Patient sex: M
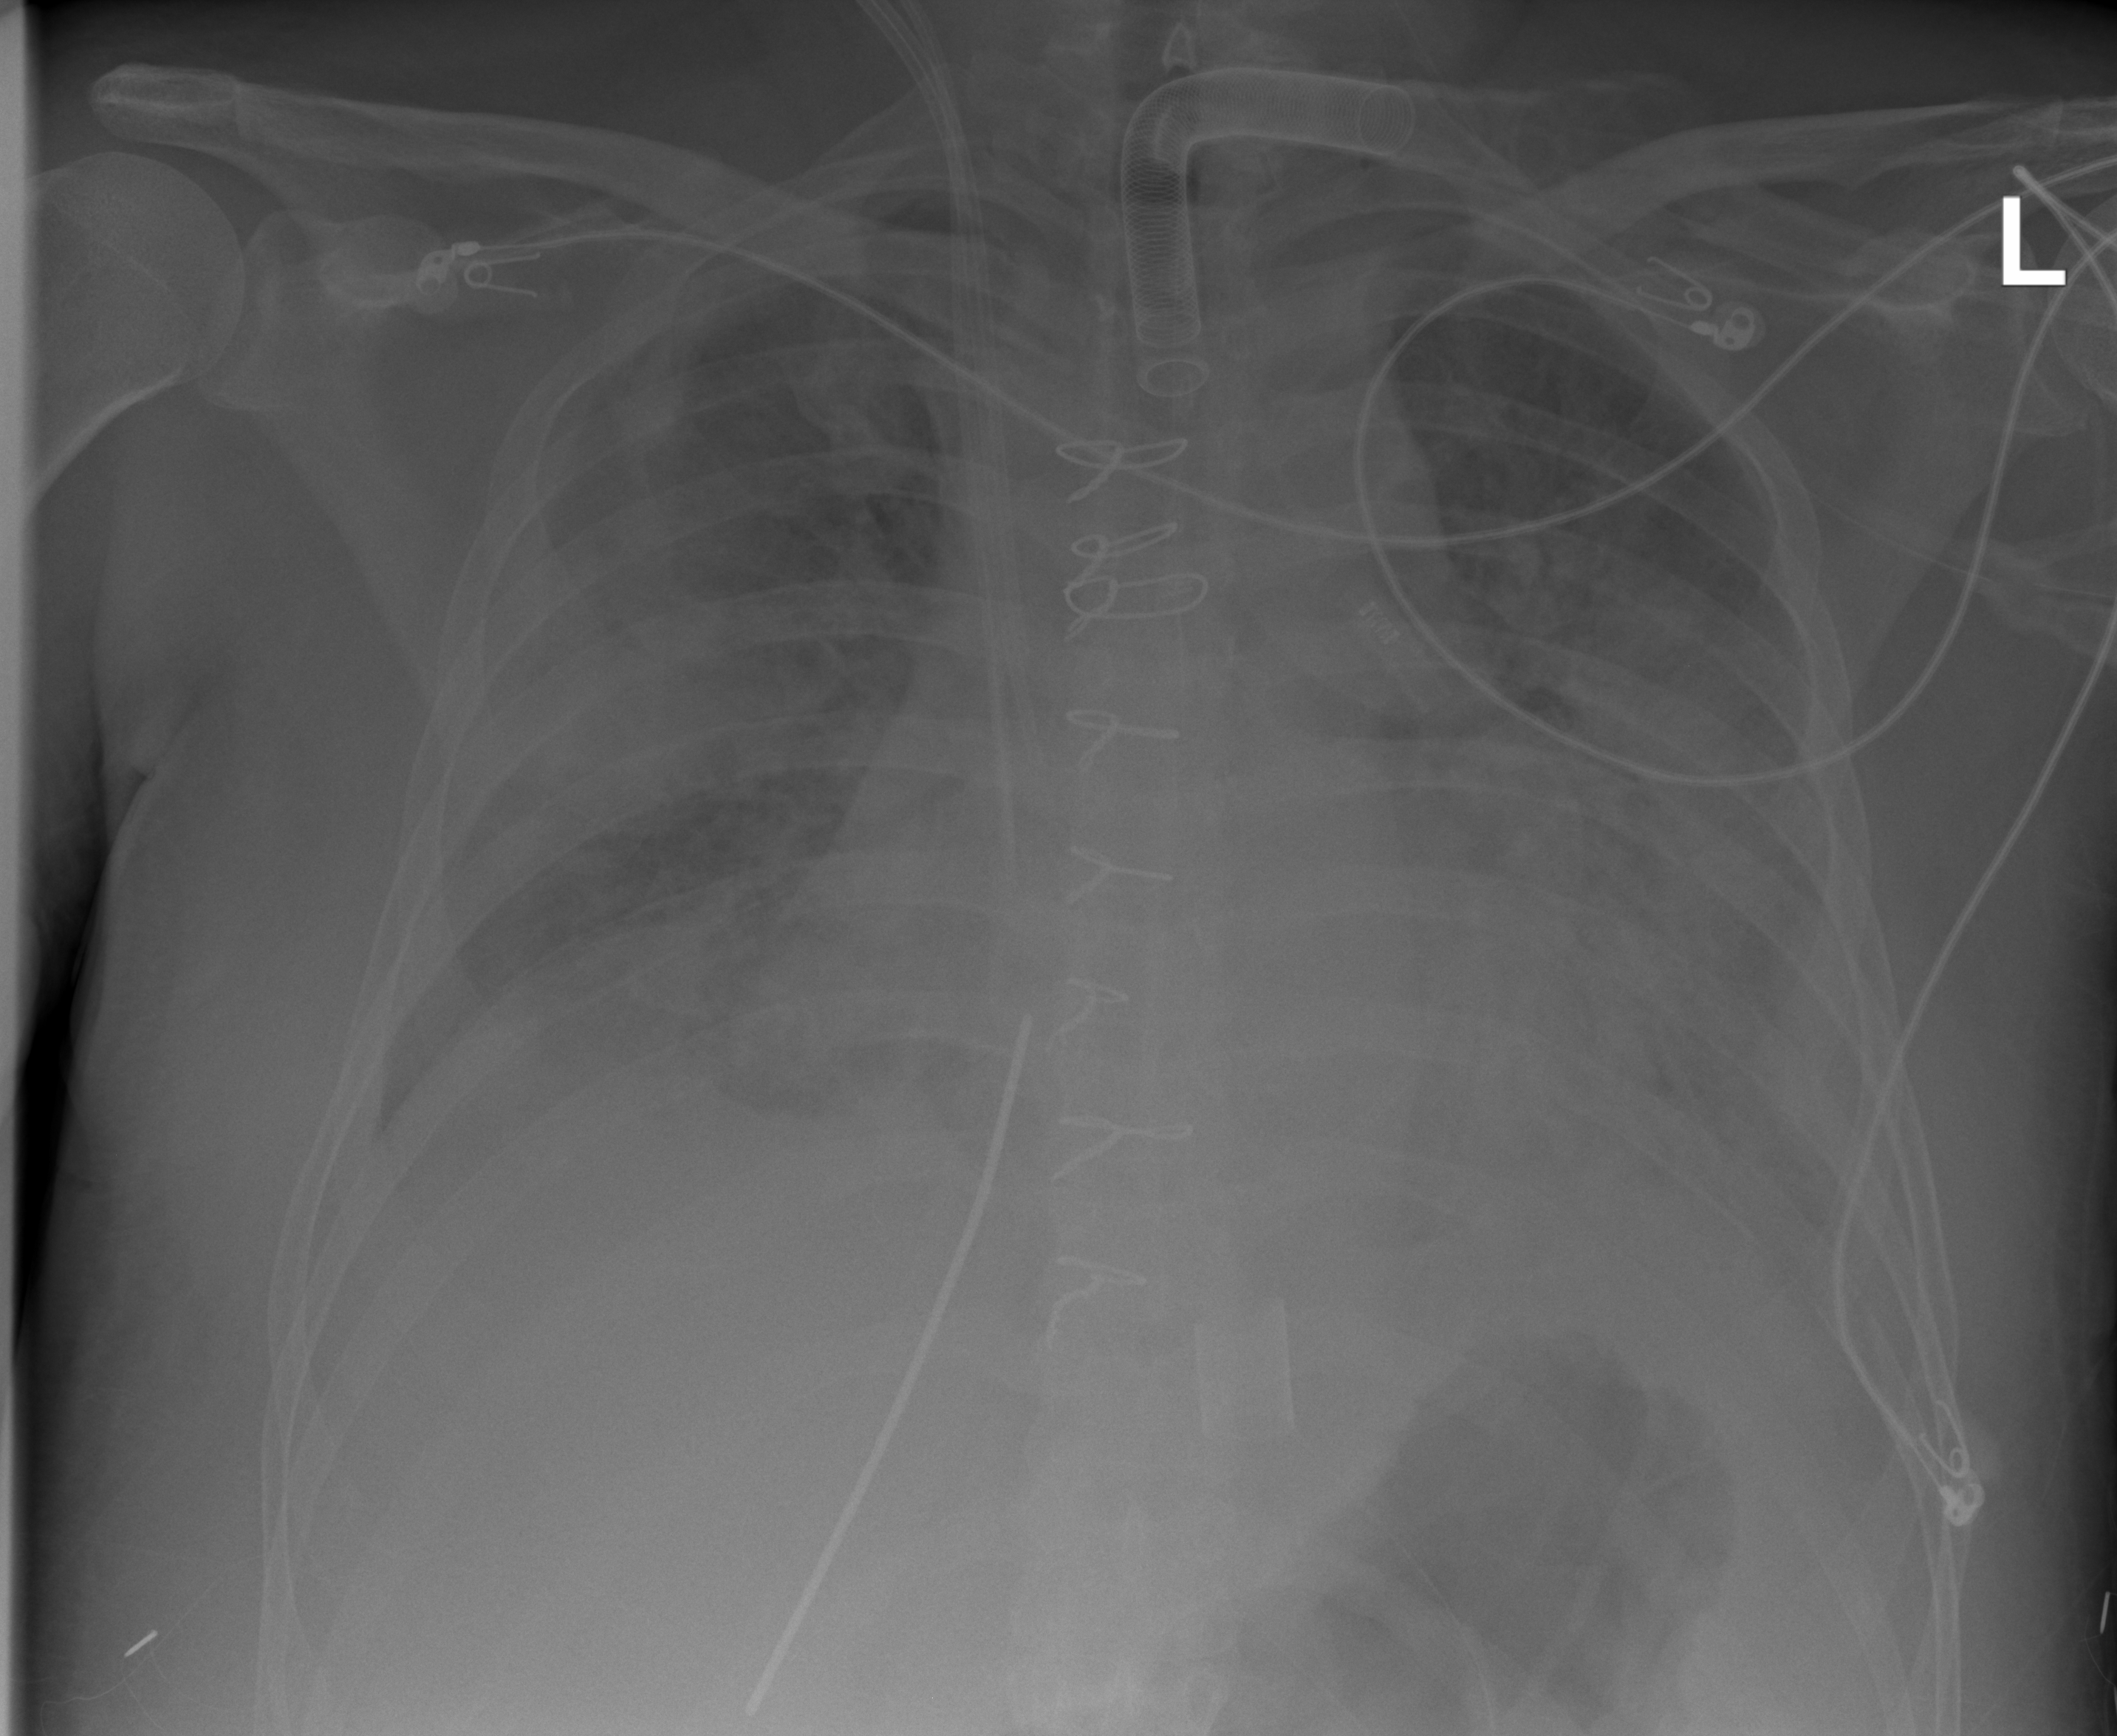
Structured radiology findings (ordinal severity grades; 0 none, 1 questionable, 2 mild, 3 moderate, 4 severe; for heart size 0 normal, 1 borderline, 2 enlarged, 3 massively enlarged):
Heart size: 2
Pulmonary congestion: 3
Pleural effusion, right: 2
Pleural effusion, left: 2
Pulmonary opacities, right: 2
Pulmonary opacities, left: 3
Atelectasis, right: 2
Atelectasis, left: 2